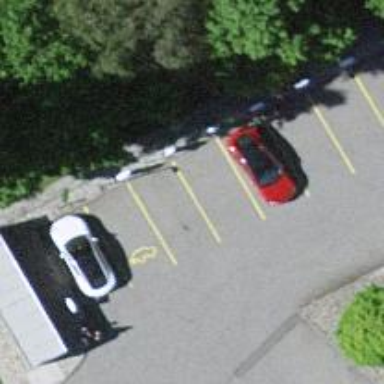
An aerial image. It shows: Charging station.